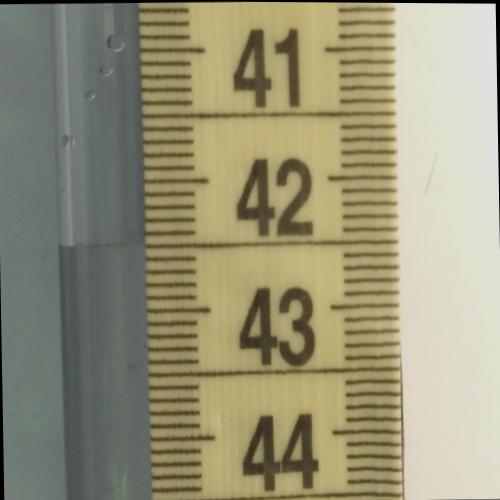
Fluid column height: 42.5 cm